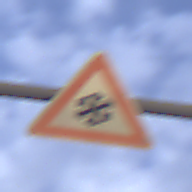
Verkehrszeichen: SchneeOderEisglaette
Umgebung: Outdoor, Nature
Tageszeit: MorningAfternoon
Wetter: Overcast
Licht: Natural
Jahreszeit: Winter
Kontrast: LowContrast